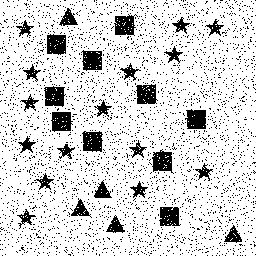
Squares: 10
Triangles: 5
Stars: 15
Total shapes: 30